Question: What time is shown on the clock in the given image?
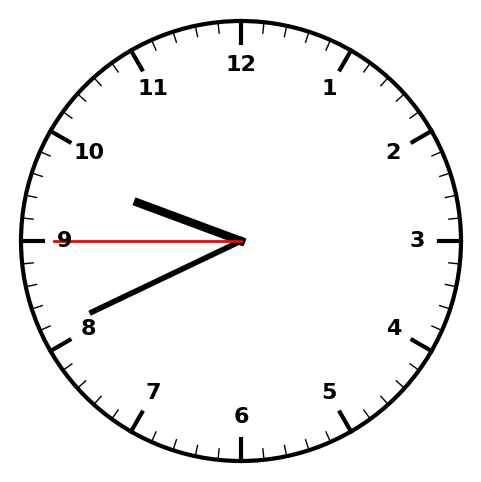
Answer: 09:40:45